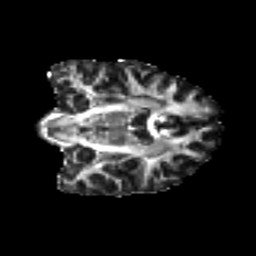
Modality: FA
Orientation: coronal
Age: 35
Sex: female
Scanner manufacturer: ge
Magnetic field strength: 3 T
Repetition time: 7.8 s
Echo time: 0.0606 s